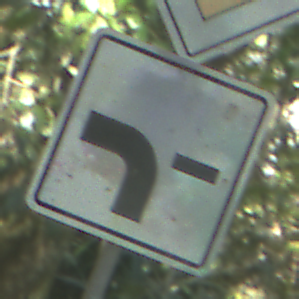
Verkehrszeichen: VerlaufVorfahrtsstrasse6
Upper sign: Vorfahrtsstrasse
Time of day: Midday
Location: Outdoor (Nature)
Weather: Clear
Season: NotSpecified
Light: Natural